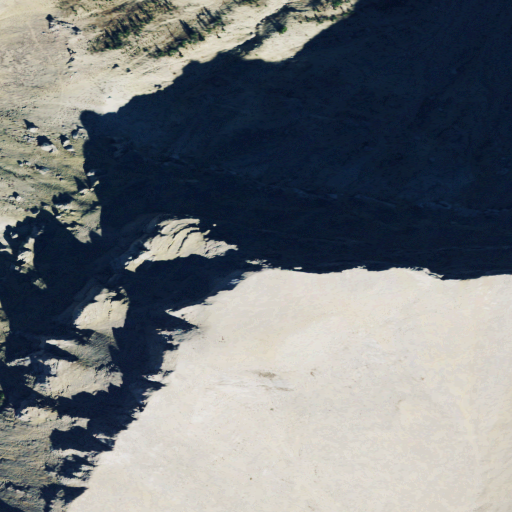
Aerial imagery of mountain in Montana named Crown Mountain containing barren land, evergreen forest, and shrub